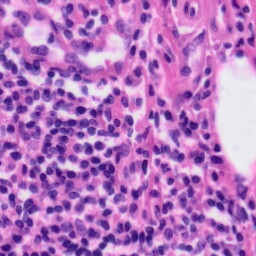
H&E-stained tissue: Tonsil